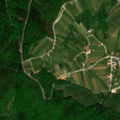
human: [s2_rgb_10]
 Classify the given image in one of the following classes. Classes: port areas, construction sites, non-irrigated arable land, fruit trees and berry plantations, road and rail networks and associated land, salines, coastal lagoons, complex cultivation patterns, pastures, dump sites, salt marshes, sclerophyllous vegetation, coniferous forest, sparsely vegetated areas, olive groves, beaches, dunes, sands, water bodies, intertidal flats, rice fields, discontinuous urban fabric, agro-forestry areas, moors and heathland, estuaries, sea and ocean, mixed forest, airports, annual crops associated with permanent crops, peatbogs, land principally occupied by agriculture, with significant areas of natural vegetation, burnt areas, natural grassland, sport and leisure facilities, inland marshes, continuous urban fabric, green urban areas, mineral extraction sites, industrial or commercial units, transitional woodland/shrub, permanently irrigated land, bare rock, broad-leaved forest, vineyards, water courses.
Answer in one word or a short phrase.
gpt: vineyards, complex cultivation patterns, broad-leaved forest, mixed forest